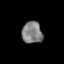
Tissue: lung
Cell type: Others
Senescence score: 0.1674
Nuclear area (px): 436
Mean DAPI intensity: 128.592